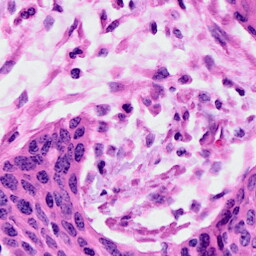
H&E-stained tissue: Cervix